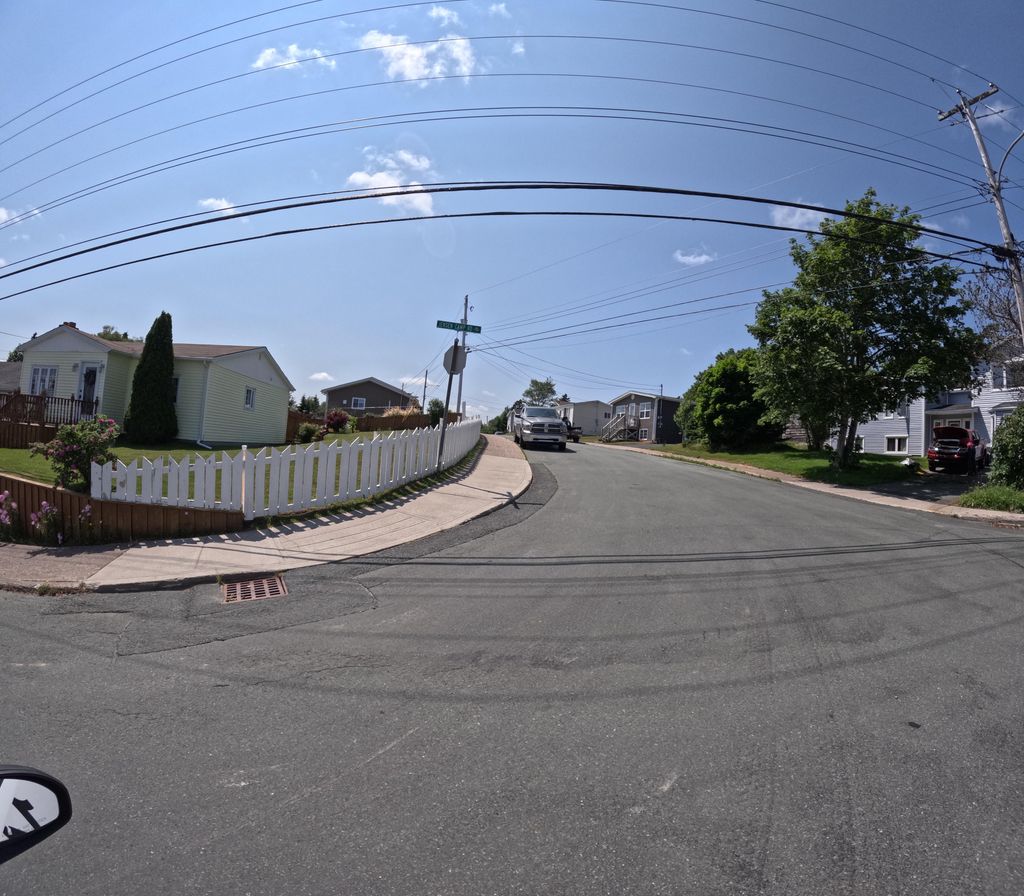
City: st_johns